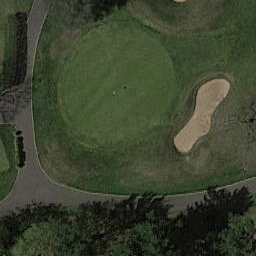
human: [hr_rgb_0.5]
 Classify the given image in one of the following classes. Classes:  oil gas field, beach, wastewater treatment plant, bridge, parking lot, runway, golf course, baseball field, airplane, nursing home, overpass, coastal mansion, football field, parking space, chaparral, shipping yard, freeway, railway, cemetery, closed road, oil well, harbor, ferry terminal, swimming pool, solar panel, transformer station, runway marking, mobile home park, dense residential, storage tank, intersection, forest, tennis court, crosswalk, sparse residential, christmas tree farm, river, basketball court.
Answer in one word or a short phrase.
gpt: golf course